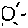
Label: sun